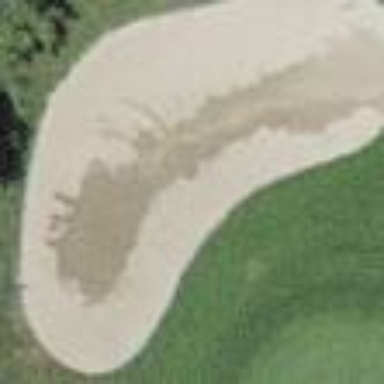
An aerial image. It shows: Golf bunker filled with natural sand.